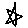
Label: star